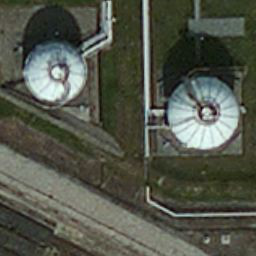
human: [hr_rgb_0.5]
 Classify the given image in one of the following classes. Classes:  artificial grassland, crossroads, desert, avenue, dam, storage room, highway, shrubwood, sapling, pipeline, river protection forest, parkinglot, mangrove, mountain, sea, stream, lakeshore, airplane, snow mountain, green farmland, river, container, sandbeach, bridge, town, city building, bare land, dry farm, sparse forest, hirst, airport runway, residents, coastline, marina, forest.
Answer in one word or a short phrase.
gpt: storage room